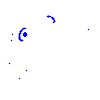
Particle: electron